Aerial crown-view tile of a tropical tree (Barro Colorado Island, Panama), acquired 20240918:
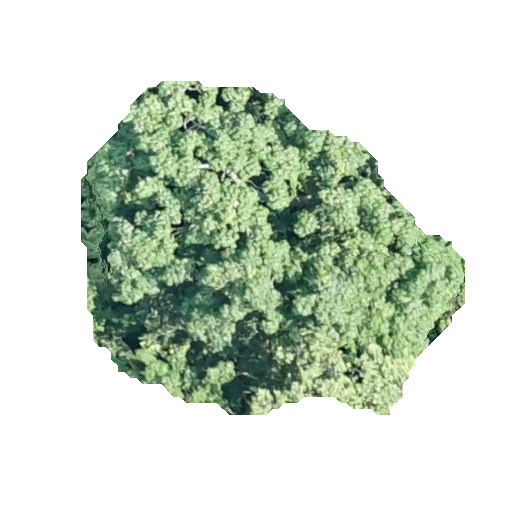
Species: Ceiba pentandra
GBIF accepted scientific name: Ceiba pentandra
Crown area: 146.646 m²